Aerial crown-view tile of a tropical tree (Barro Colorado Island, Panama), acquired 20240918:
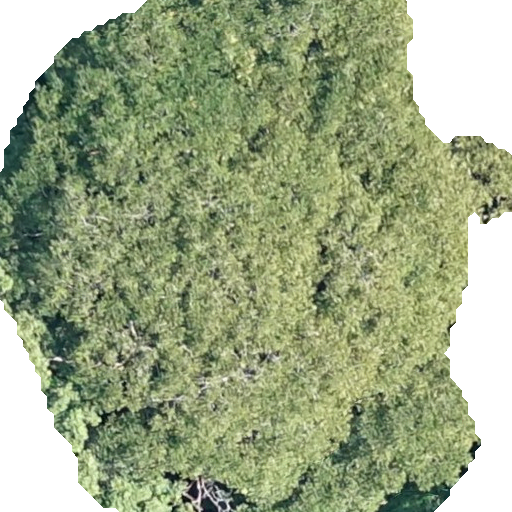
Species: Dipteryx oleifera
GBIF accepted scientific name: Dipteryx oleifera
Crown area: 389.118 m²